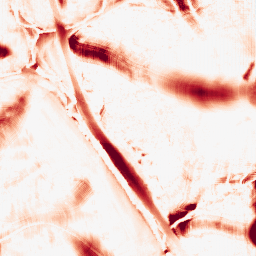
Category: morphological
Decomposition family: morphological_ellipse
Decomposition parameters: operation: opening
width: 50
height: 50
Upsampling method: fft_zeropad
Upsampling parameters: scale: 2
Upsampling scale: 2